Question: I'm interested in creating an app that displays some buttons and changes a viewport according to the selected button. The viewport in my app is a 'ContentControl' and I thought of changing its content whenever a button is clicked. However, I believe there's a better approach, by perhaps injecting the ViewModels of each of the Views I want to present to the 'ContentControl' and styling them using 'DataTemplates' (Since I want to avoid having a grid with many controls and just setting their 'Visibility' property whenever I want to show a particular view). Which of the approaches seems better to you? Do you have a different approach for this?
The view should be something similar to this:

Thanks!
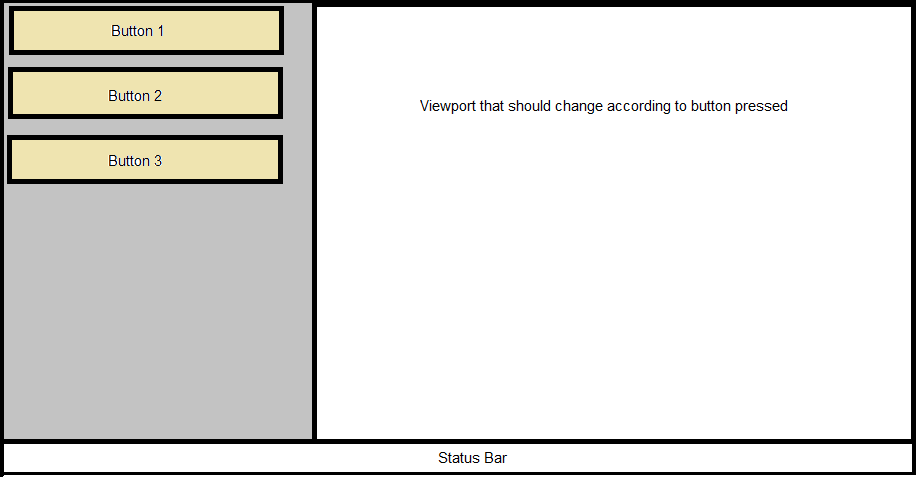
Answer: Usually have a ViewModel behind the window which contains:
- 'ObservableCollection<IViewModel> AvailableViewModels'- 'IViewModel SelectedViewModel'- 'ICommand SetCurrentViewModelCommand'
I display the 'AvailableViewModels' using an 'ItemsControl', which has its 'ItemTemplate' set to a 'Button'. The 'Button.Command' is bound to the 'SetCurrentViewModelCommand', and it passes the current data item from the 'AvailableViewModels' collection in through the 'CommandParameter'
To display the content area, I use a 'ContentControl' with 'ContentControl.Content' bound to 'SelectedViewModel', and 'DataTemplates' get used to tell WPF how to render each ViewModel.
The end result is my XAML looks something like this:
'''
<Window.Resources>
<DataTemplate DataType="{x:Type local:ViewModelA}">
<local:ViewA />
</DataTemplate>
<DataTemplate DataType="{x:Type local:ViewModelB}">
<local:ViewB />
</DataTemplate>
</Window.Resources>
<DockPanel>
<Border DockPanel.Dock="Left" BorderBrush="Black" BorderThickness="0,0,1,0">
<ItemsControl ItemsSource="{Binding AvailableViewModels}">
<ItemsControl.ItemTemplate>
<DataTemplate>
<Button Content="{Binding Name}"
Command="{Binding DataContext.SetCurrentViewModelCommand, RelativeSource={RelativeSource AncestorType={x:Type ItemsControl}}}"
CommandParameter="{Binding }"
Margin="2,5"/>
</DataTemplate>
</ItemsControl.ItemTemplate>
</ItemsControl>
</Border>
<ContentControl Content="{Binding SelectedViewModel}" />
</DockPanel>
'''
You can view an example of the full code used for such a setup <URL>